Interaction volume radius: 5 \u00c5
Interaction volume height: 20 \u00c5
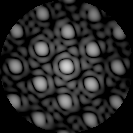
Disorder parameter: 0.1136